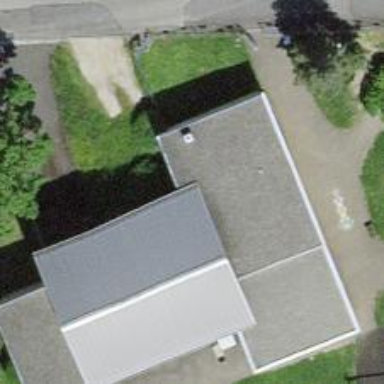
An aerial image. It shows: Kindergarten.